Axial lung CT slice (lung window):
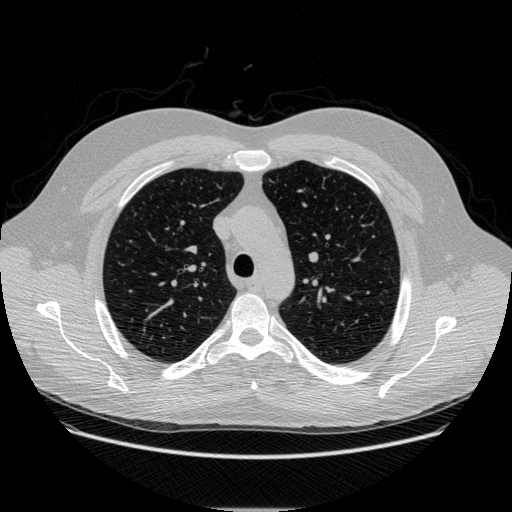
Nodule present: no